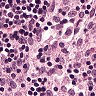
Metastatic tissue present: no